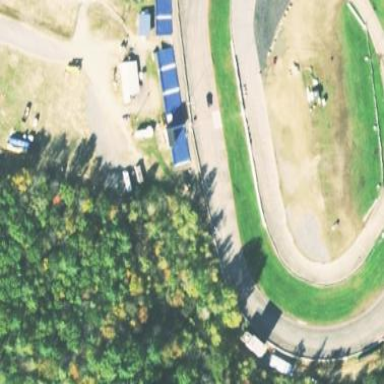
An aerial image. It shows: Motor sport raceway with asphalt surface.